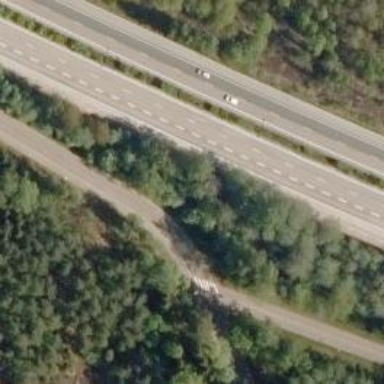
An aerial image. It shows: Asphalt motorway.